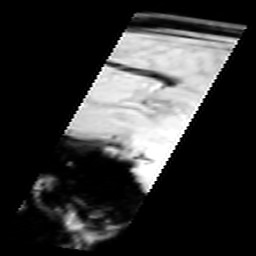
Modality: inplaneT1
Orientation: sagittal
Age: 24
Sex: female